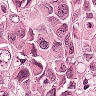
Metastatic tissue present: yes